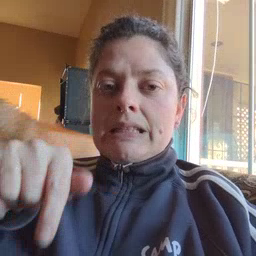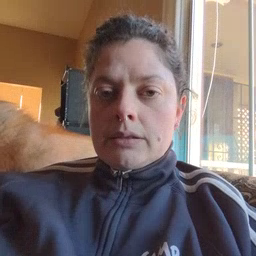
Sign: feet